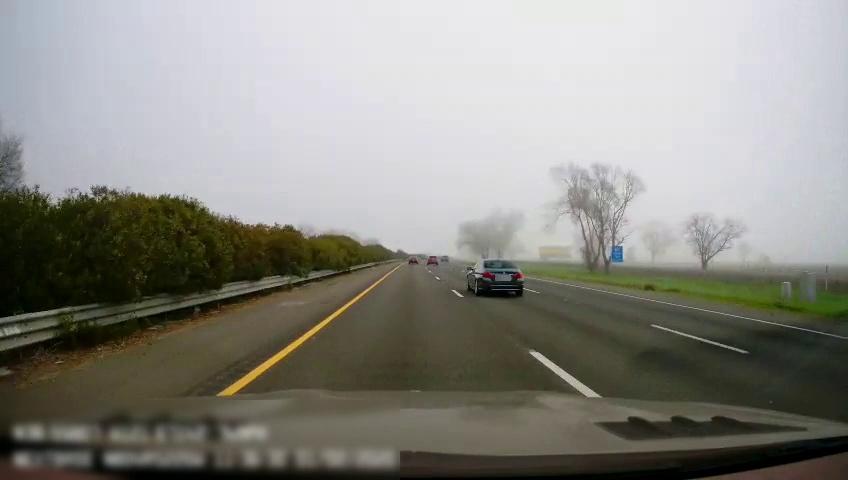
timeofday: Day
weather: Sunny
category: Drivable Space
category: Vehicles | Car
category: Vehicles | SUV
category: Vehicles | Car
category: Vehicles | SUV
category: Lanes | Current Lane
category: Lanes | Current Lane
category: Lanes | Alternate Lane
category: Lanes | Alternate Lane